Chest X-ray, AP view. Patient: 36 years old, sex F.
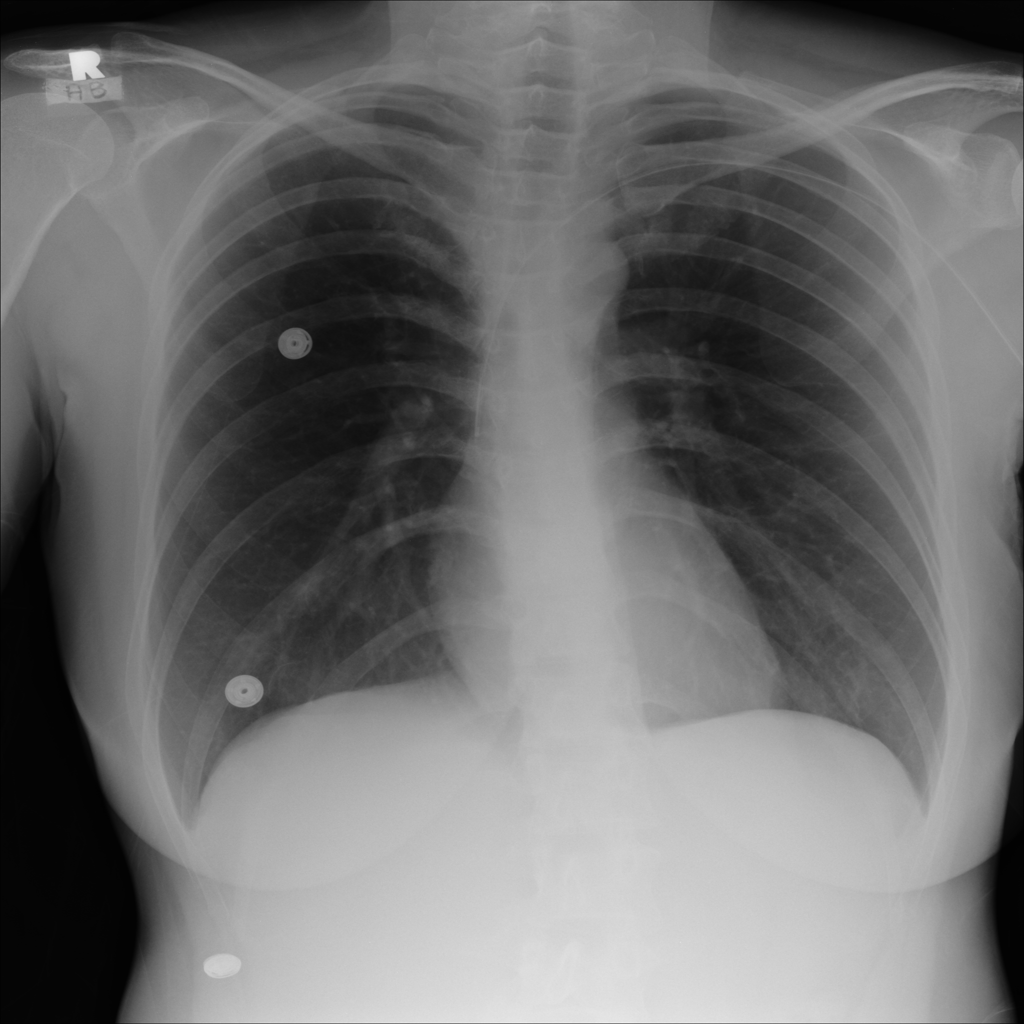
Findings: No Finding